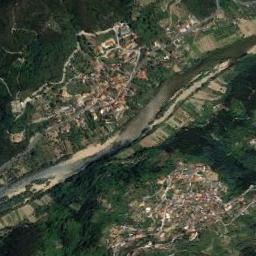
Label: river